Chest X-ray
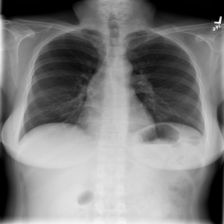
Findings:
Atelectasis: negative
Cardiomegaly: negative
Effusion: negative
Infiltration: negative
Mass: negative
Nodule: negative
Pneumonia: negative
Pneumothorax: negative
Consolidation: negative
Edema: negative
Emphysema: negative
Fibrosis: negative
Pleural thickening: negative
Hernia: negative